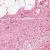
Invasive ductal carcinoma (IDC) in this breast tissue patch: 0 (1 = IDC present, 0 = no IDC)